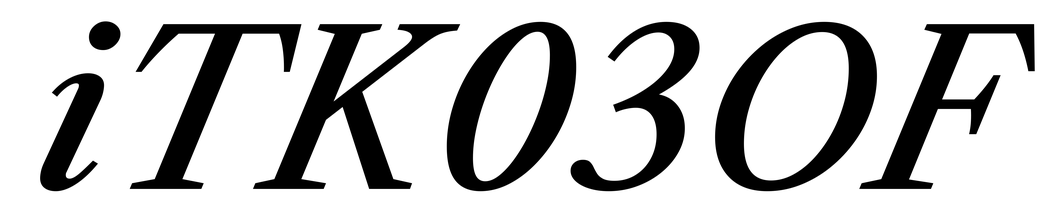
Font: LibreCaslonText-Italic_Medium_Italic